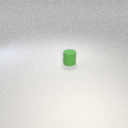
small green rubber cylinder